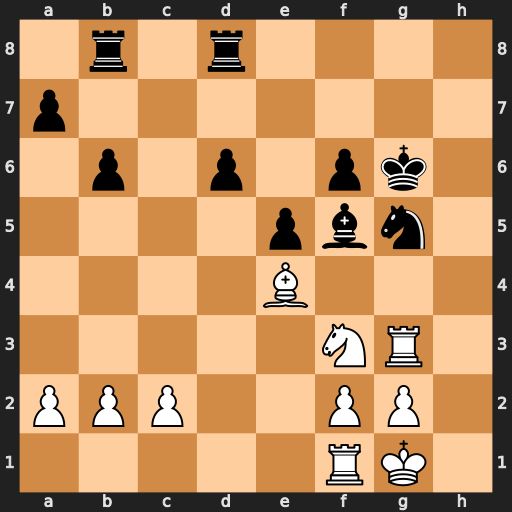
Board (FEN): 1r1r4/p7/1p1p1pk1/4pbn1/4B3/5NR1/PPP2PP1/5RK1
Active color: w
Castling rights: -
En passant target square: -
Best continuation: Nh4+ Kf7 Bxf5